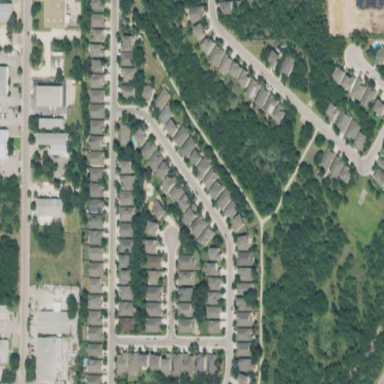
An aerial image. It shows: Residential neighbourhood.